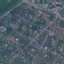
Land use / land cover class: Residential